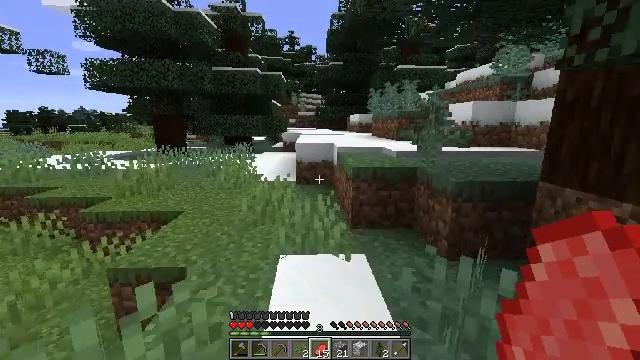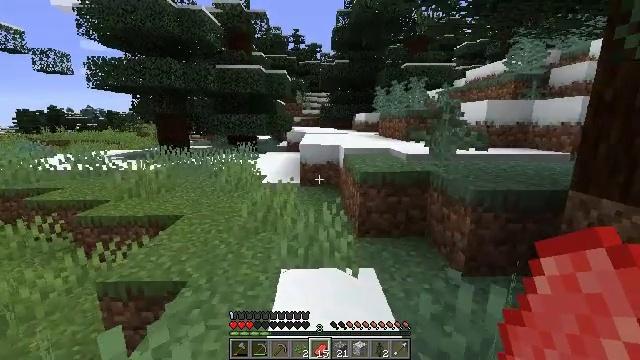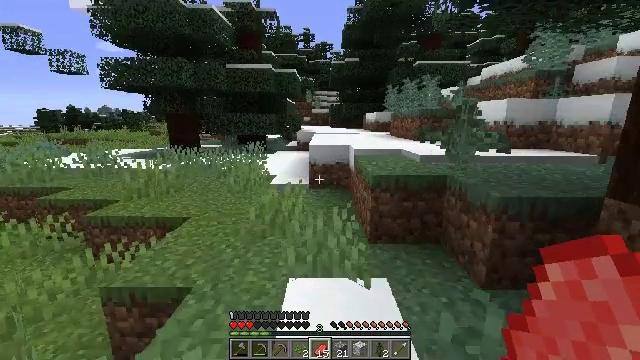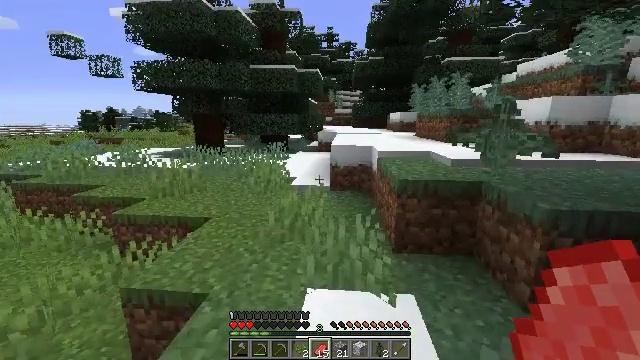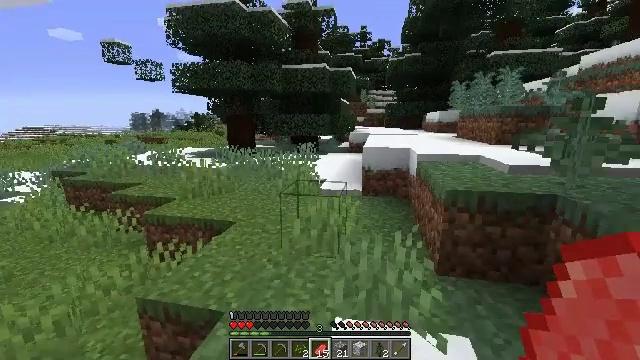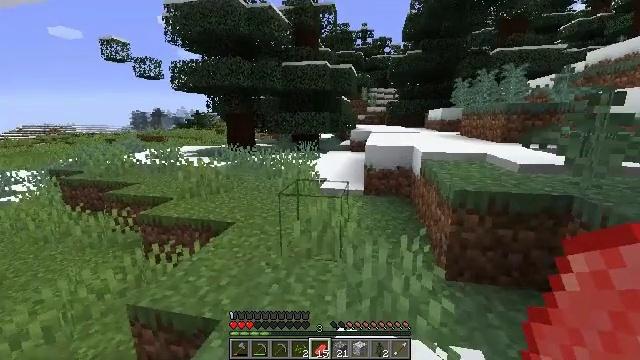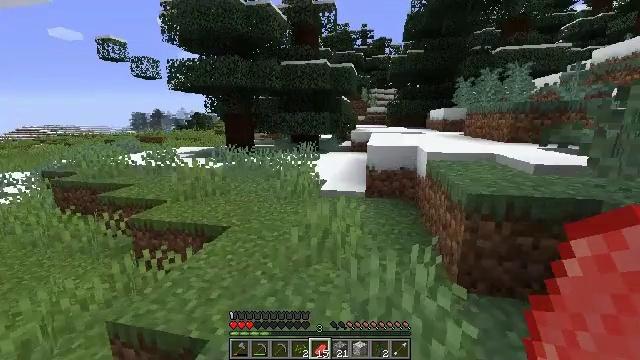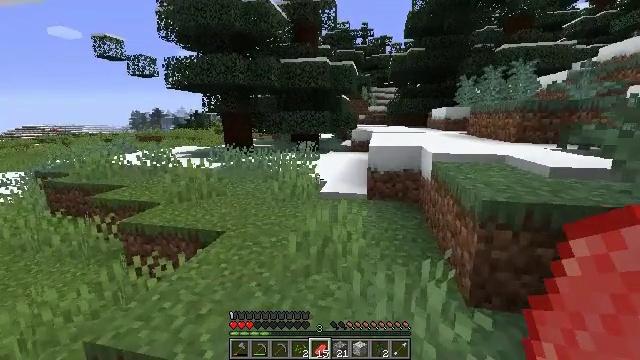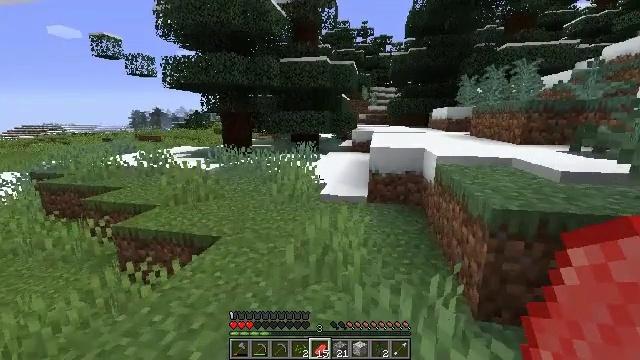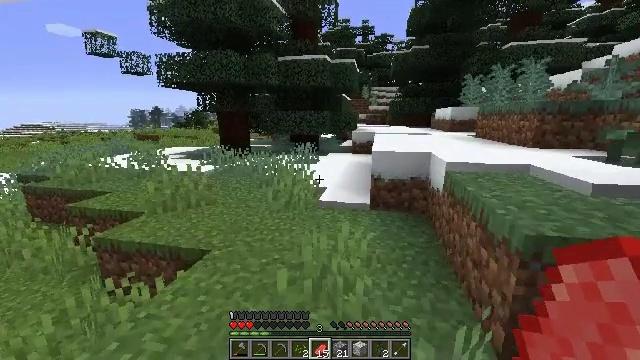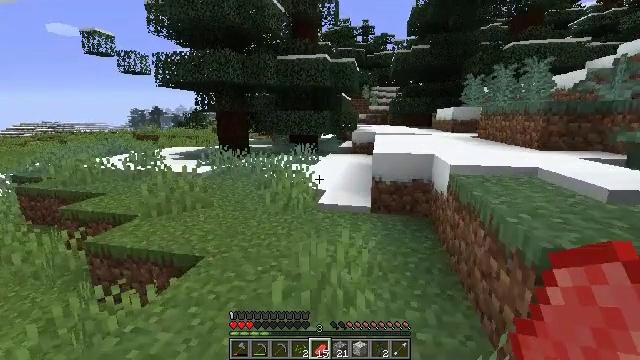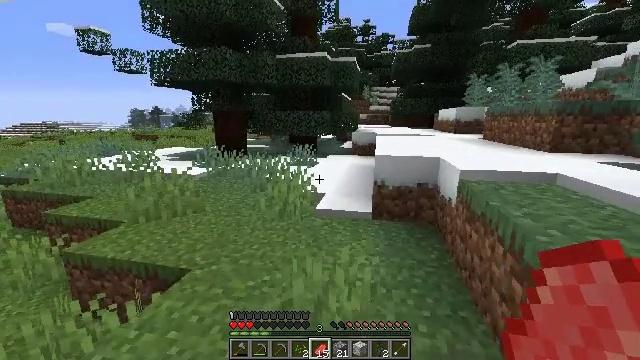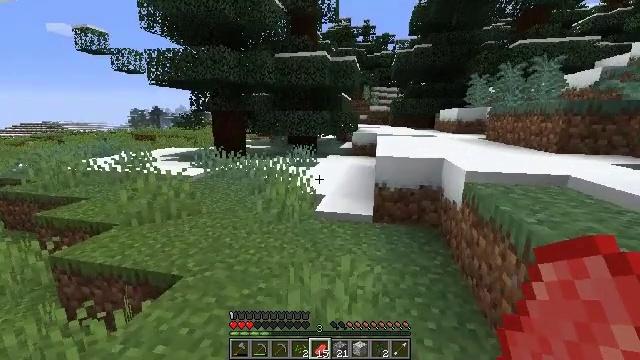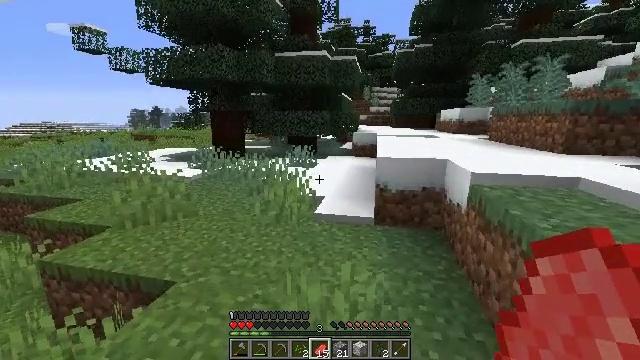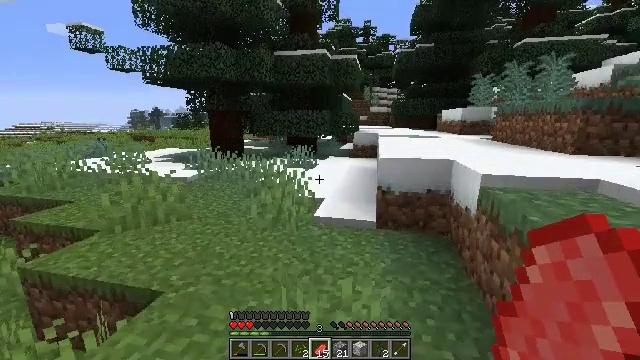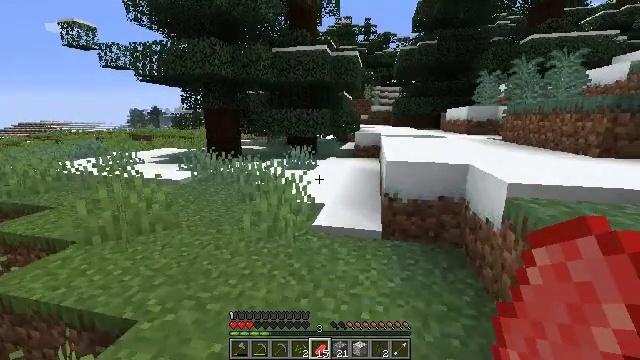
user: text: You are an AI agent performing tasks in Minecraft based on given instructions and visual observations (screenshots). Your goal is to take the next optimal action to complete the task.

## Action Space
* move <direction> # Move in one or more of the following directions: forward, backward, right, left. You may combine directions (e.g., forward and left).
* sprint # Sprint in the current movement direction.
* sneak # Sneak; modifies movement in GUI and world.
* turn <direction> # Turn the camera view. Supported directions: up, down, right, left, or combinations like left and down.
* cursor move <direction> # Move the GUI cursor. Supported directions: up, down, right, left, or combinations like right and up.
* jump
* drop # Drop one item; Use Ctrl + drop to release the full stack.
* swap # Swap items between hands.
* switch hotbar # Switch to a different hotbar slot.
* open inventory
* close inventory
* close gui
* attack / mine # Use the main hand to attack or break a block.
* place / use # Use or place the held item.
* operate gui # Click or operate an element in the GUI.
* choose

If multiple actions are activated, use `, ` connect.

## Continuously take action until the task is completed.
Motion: motion action
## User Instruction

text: Open the furnace for crafting charcoal.
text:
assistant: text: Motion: move forward, turn left
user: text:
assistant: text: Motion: move forward, turn left
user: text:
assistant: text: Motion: move forward, turn left
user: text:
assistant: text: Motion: move forward, turn left
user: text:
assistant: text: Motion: move forward
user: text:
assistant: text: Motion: move forward
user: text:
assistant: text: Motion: move forward
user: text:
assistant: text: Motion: move forward
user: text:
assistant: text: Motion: move forward
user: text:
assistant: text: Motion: move forward
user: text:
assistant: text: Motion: move forward
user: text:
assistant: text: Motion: move forward
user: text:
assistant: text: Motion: move forward
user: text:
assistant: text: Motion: move forward
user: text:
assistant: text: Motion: move forward
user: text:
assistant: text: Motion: move forward
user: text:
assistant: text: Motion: move forward and move left
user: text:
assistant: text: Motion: move forward and move left
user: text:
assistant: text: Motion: move forward and move left
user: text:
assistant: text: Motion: move forward and move left
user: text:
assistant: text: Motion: move forward
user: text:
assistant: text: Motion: move forward
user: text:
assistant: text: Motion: move forward, turn left and up
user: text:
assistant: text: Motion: move forward, turn left and up
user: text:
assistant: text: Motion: move forward, turn left
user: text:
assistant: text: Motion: move forward, turn left
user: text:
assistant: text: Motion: move forward
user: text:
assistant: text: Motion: move forward
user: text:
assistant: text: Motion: move forward
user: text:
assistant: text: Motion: move forward